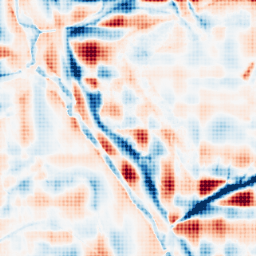
Category: wavelet
Decomposition family: wavelet_reverse_biorthogonal
Decomposition parameters: wavelet: rbio1.3
level: 5
Upsampling method: sinc_hamming
Upsampling parameters: scale: 4
kernel_size: 4
Upsampling scale: 4